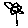
Label: flower